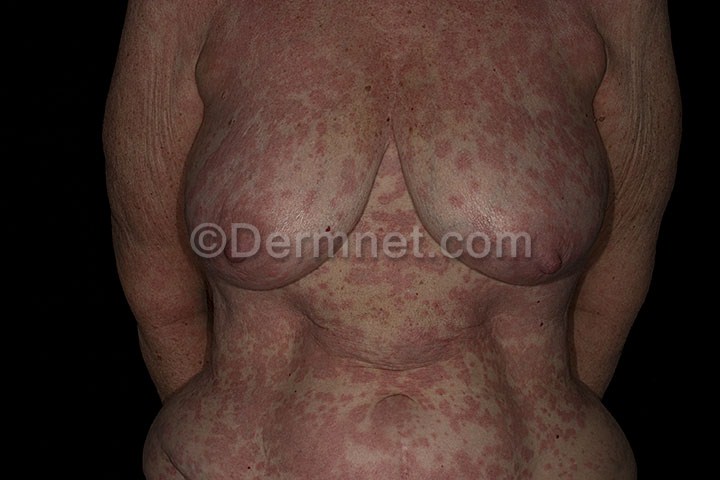
Disease: Exanthems and Drug Eruptions